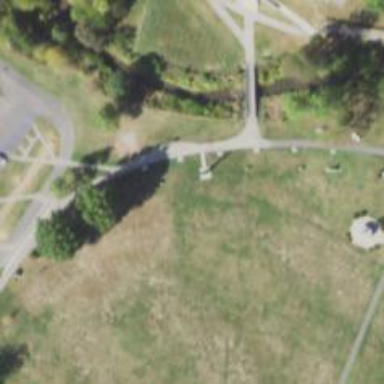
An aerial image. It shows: Historical war memorial.